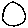
Label: circle